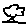
Label: tree